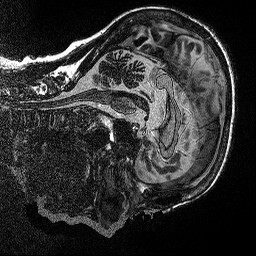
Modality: MP2RAGE
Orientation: sagittal
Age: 63
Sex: female
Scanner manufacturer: siemens
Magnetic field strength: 3 T
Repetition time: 5 s
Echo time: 0.00298 s